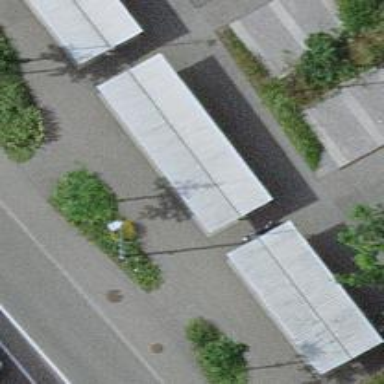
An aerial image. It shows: Bicycle parking area with stands available.